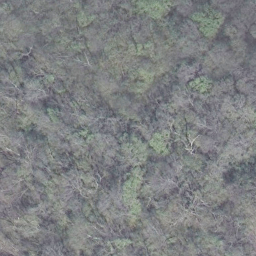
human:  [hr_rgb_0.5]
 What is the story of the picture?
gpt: forest